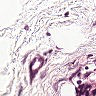
Metastatic tissue present: no